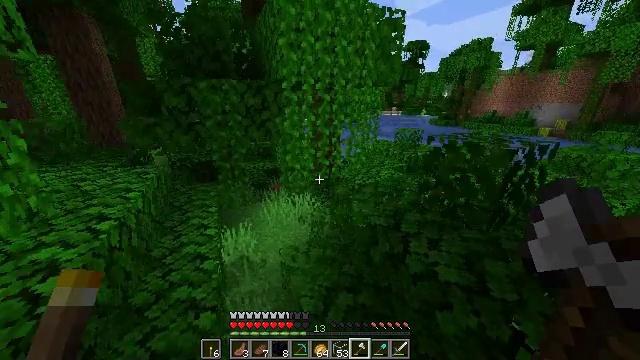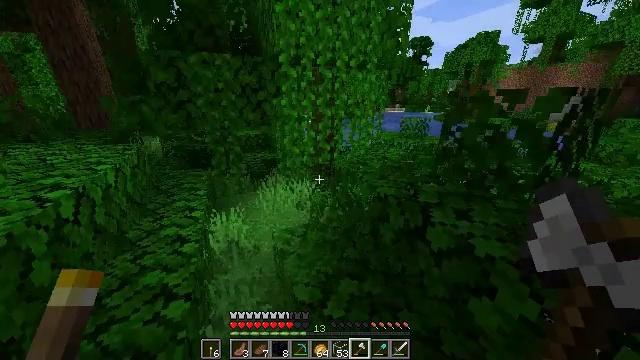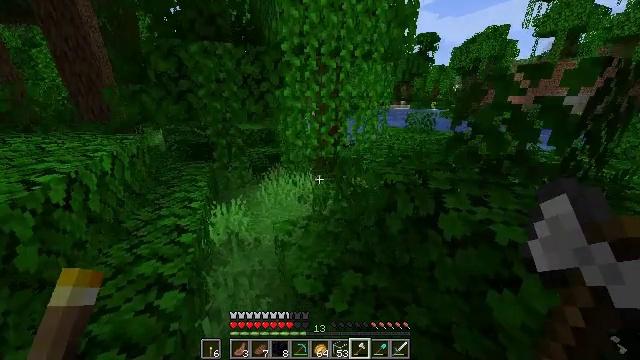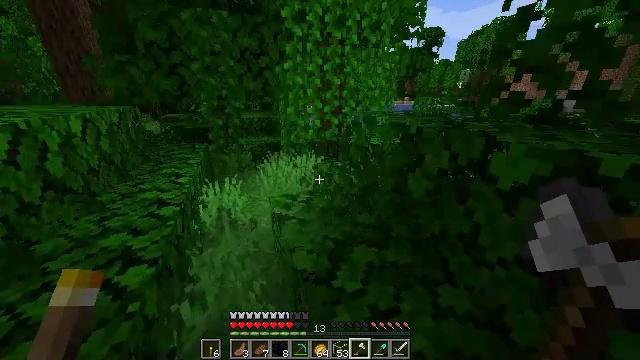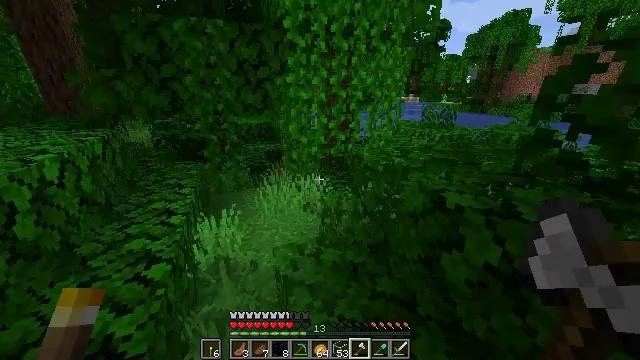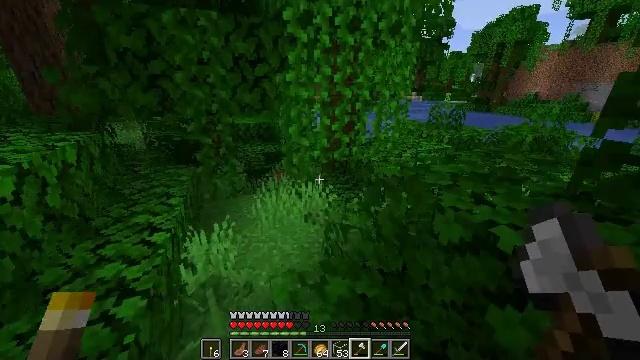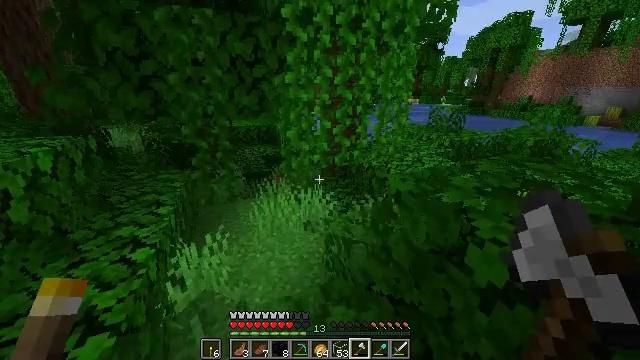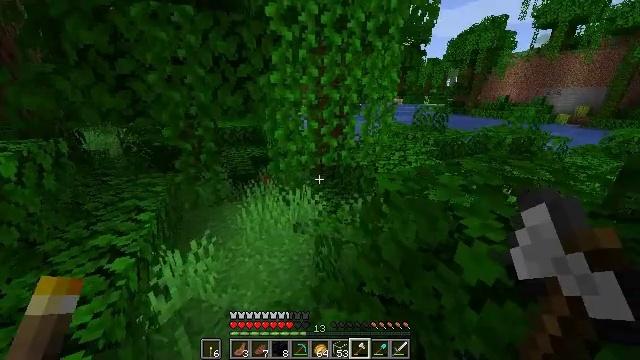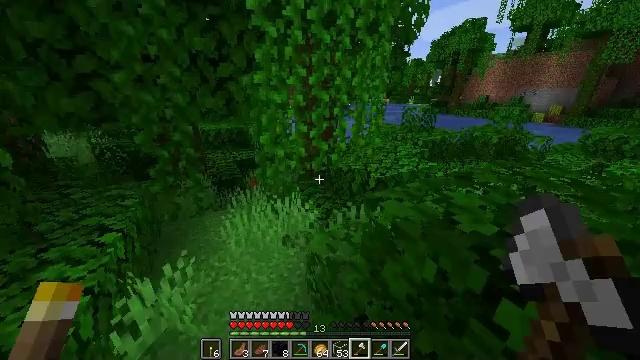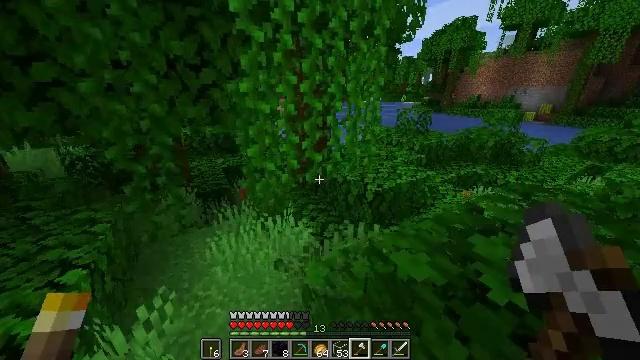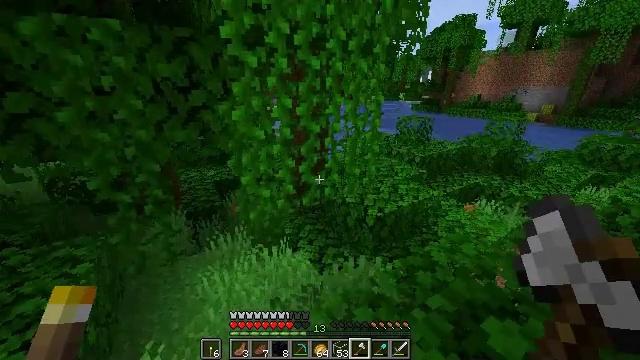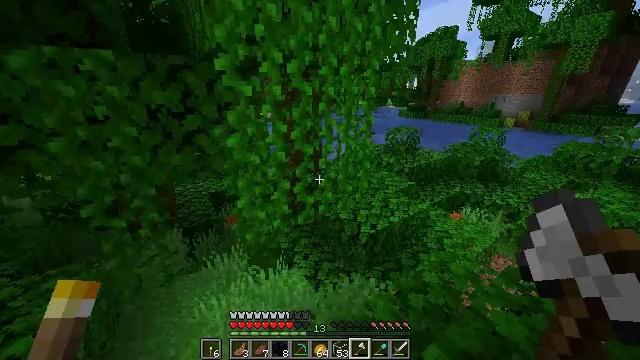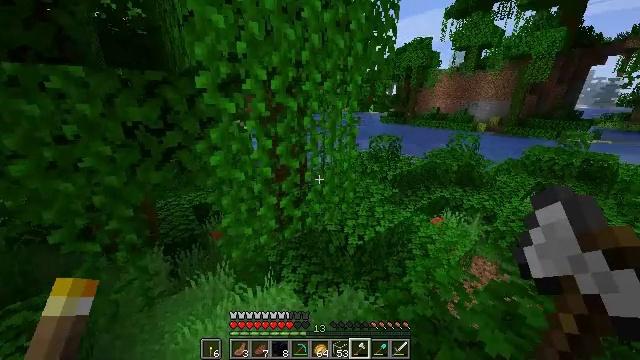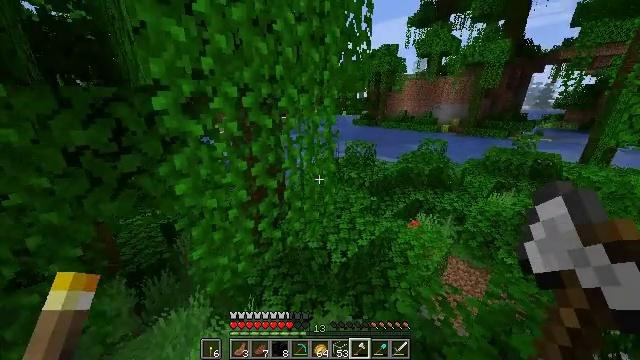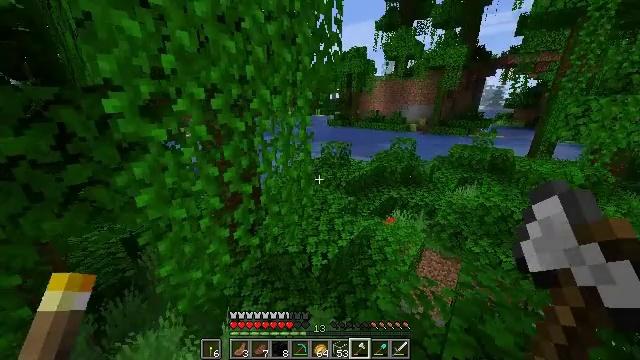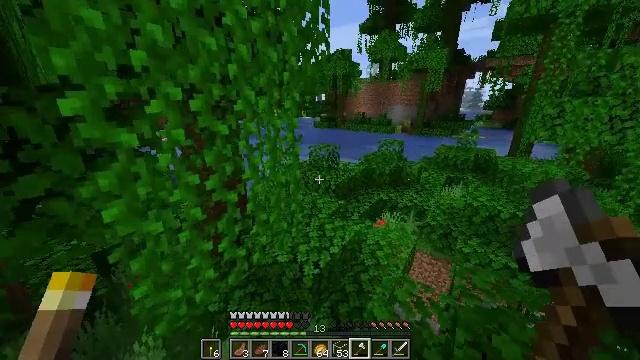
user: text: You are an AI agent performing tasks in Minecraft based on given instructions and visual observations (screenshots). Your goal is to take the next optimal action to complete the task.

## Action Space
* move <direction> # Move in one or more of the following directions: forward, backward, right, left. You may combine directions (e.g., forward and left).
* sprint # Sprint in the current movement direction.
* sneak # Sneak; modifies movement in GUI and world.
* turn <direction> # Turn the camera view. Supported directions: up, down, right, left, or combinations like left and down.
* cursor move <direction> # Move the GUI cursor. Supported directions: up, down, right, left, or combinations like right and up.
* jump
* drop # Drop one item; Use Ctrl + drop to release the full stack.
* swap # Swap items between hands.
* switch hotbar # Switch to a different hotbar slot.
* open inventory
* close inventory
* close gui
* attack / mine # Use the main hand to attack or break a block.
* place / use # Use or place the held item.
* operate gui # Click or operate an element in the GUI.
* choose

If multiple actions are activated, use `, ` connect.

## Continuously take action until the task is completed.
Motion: motion action
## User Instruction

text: Cut down the sugar cane stalks.
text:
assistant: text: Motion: move forward, sprint
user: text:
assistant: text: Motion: move forward, sprint, turn left
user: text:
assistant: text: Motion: move forward
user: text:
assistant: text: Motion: move forward, sprint
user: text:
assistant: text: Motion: move forward, sprint
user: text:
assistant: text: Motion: move forward, sprint
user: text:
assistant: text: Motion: move forward, sprint, turn right
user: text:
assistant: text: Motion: move forward, sprint, turn right
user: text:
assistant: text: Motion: move forward, turn right, jump
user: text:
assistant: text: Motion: move forward, turn right, jump
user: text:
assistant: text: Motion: move forward, turn right, jump
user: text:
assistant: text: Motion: move forward, turn right and up, jump
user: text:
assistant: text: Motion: move forward, turn right, jump
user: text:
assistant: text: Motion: move forward, turn right, jump
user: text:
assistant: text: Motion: move forward, turn right, jump
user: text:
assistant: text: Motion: move forward, turn right, jump
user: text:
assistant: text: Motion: move forward, turn right, jump
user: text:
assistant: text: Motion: move forward, turn right, jump
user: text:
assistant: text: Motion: move forward, sprint, turn right and up, jump
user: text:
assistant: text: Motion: move forward, sprint, turn right, jump
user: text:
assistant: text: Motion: move forward, sprint, jump
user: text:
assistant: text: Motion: move forward, jump
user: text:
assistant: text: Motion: move forward, jump
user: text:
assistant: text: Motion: move forward, jump
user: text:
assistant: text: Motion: move forward, jump
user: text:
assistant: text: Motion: move forward, jump
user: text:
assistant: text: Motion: move forward, jump
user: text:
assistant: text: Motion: move forward, jump
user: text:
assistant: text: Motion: move forward, sprint, jump
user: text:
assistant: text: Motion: move forward, sprint, jump